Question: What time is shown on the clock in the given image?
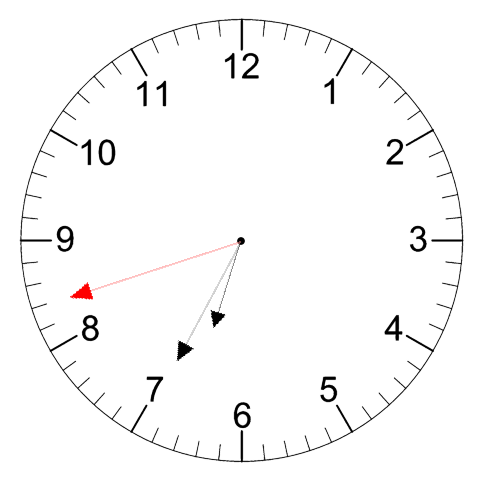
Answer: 06:34:42